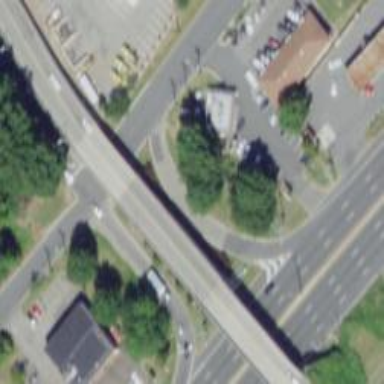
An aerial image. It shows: Trunk link highway passing over bridge.